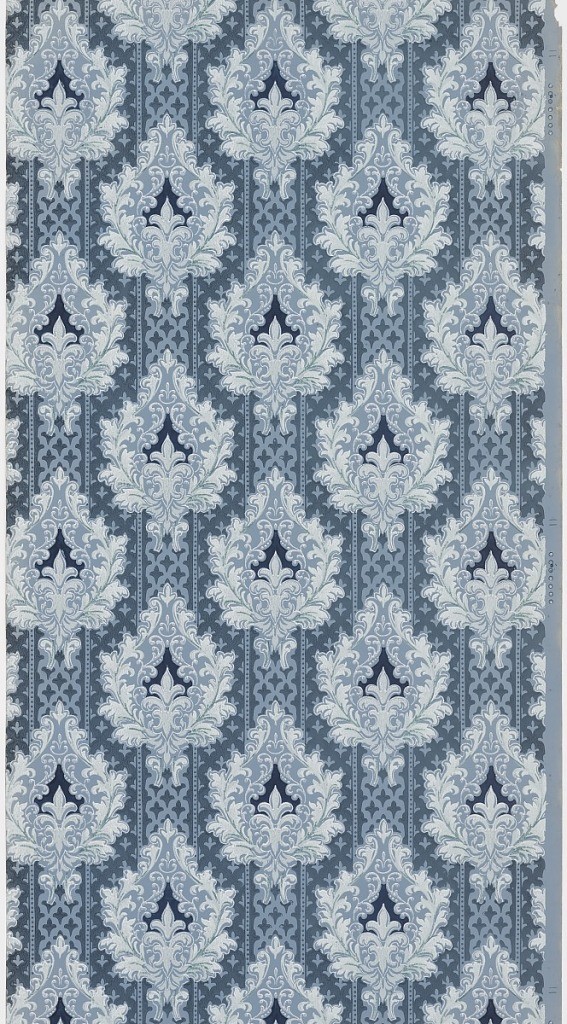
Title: Sidewall
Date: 1905–1915
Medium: Machine-printed paper
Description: Design of closely spaced foliate medallions. Printed in shades of blue on striped blue background.